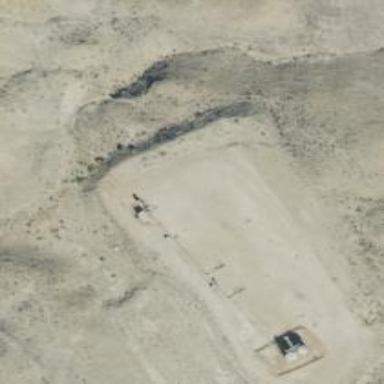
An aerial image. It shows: Petroleum well.